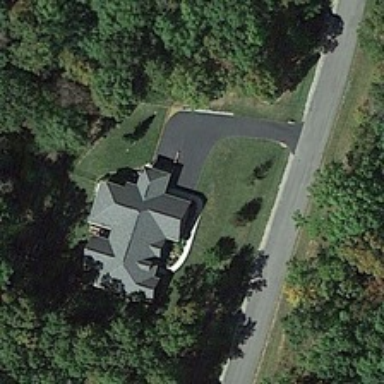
The spring pool is surrounded by lush trees and houses .